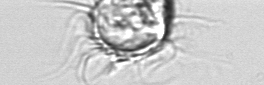
Label: Leegaardiella_ovalis